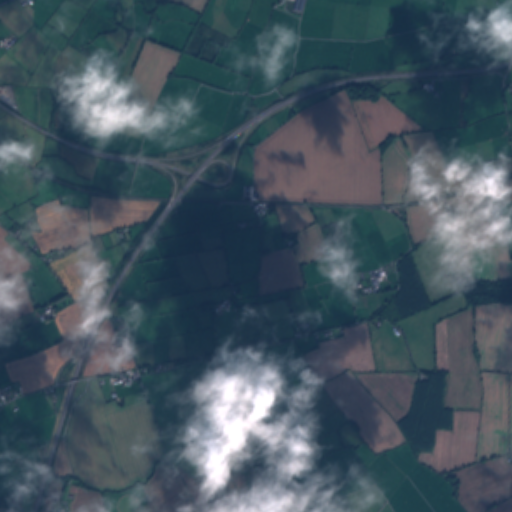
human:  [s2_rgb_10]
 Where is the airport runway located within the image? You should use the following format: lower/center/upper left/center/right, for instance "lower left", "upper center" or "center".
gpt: The airport runway is located in the upper right of the image.
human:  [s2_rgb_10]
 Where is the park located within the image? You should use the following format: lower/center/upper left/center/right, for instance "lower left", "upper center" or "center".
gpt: The park is located in the center right of the image.
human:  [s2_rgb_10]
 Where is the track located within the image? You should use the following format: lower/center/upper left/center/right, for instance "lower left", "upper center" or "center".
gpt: There is no track in the image.